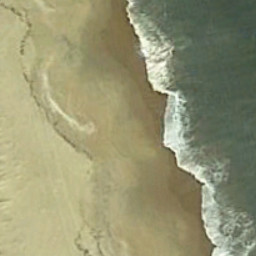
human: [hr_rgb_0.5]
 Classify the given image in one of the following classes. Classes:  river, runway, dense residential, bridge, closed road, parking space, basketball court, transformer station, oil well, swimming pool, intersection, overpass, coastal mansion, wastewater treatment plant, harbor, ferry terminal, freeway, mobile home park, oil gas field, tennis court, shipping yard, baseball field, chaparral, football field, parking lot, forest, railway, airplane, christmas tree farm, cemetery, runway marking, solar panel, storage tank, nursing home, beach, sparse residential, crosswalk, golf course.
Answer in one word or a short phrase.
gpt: beach